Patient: sex F, age 35
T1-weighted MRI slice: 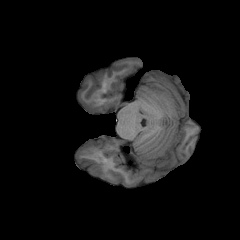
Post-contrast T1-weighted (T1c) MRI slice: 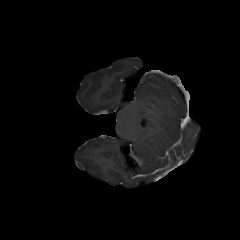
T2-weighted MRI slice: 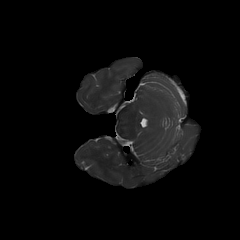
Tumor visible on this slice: no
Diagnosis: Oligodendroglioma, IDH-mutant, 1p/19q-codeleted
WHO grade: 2